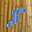
Label: 5